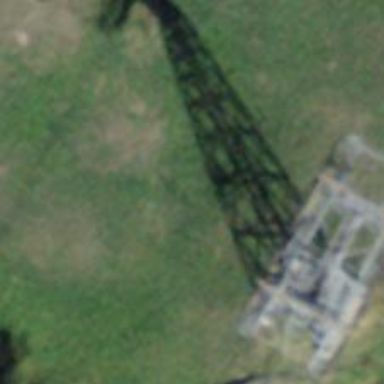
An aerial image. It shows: Pylon used for aerialway.